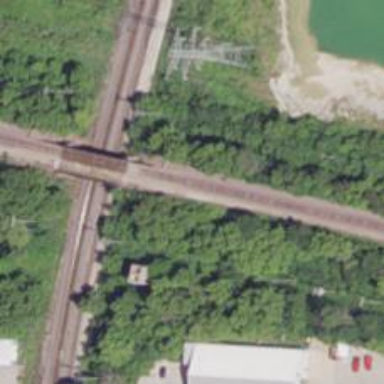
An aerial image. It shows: Abandoned railway.